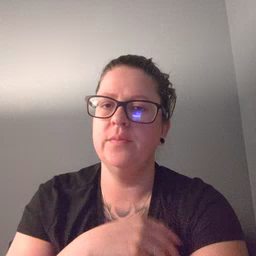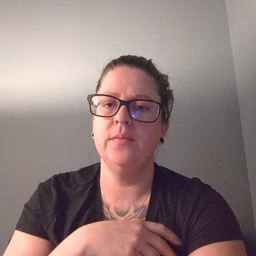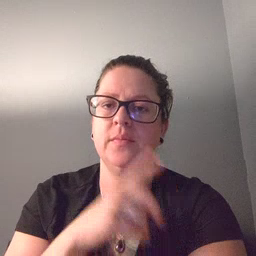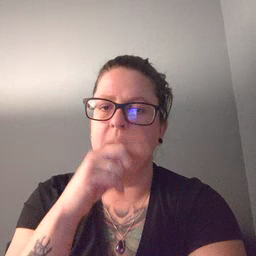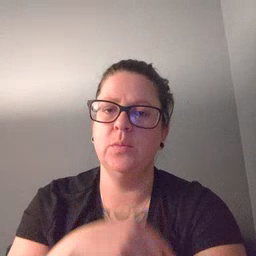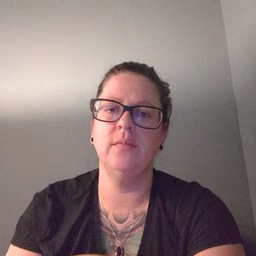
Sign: mouse